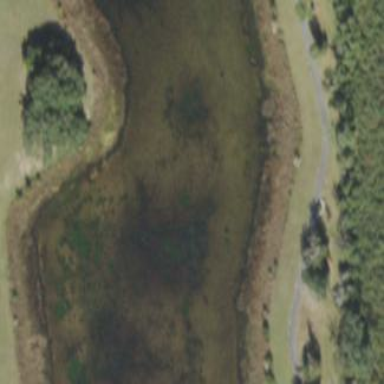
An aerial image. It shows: Peaceful pond surrounded by nature.